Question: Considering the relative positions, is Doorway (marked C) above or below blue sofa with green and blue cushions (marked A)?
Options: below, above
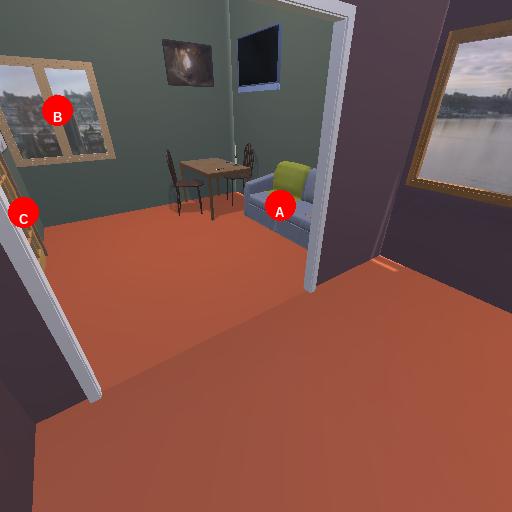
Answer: below